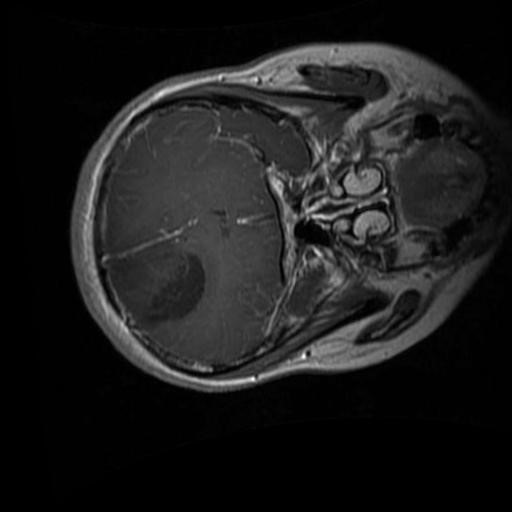
Label: brain_glioma